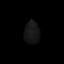
Tissue: skin
Cell type: Epithelial cells
Senescence score: 0.2789
Nuclear area (px): 322
Mean DAPI intensity: 22.559